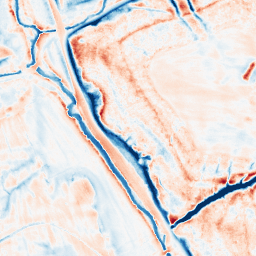
Category: classical
Decomposition family: gaussian_anisotropic
Decomposition parameters: sigma_x: 5
sigma_y: 5
Upsampling method: edge_directed
Upsampling parameters: scale: 2
Upsampling scale: 2